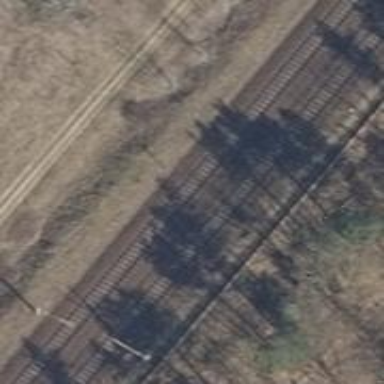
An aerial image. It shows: Railway signal.